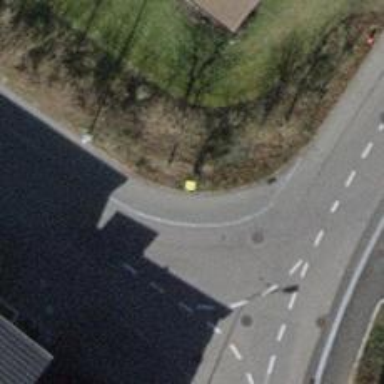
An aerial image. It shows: Post box.